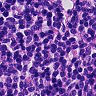
Metastatic tissue present: no